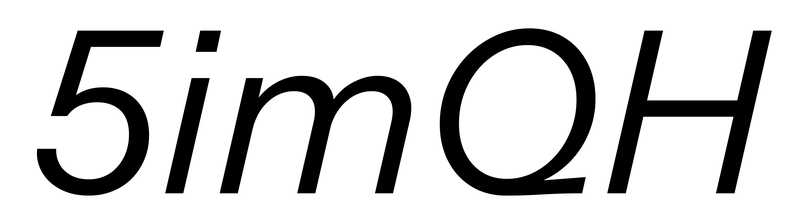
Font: InstrumentSans-Italic_Italic